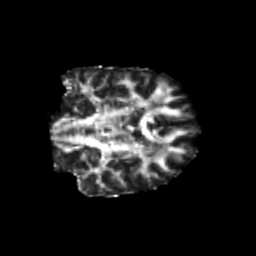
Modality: FA
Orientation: coronal
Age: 23
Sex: female
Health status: healthy
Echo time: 0.074 s